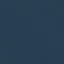
Label: SeaLake